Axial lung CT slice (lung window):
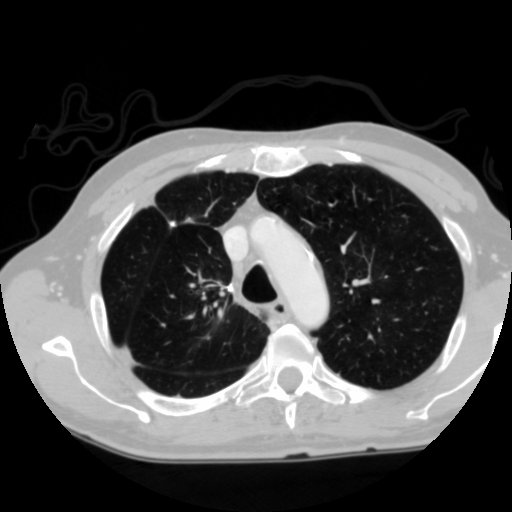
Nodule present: no